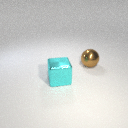
large brown metal sphere behind large cyan metal cube